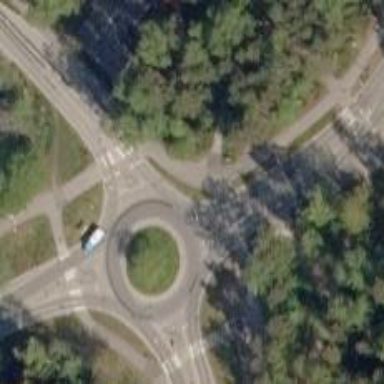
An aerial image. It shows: Secondary road with asphalt surface featuring roundabout. There is separate sidewalk along the road.